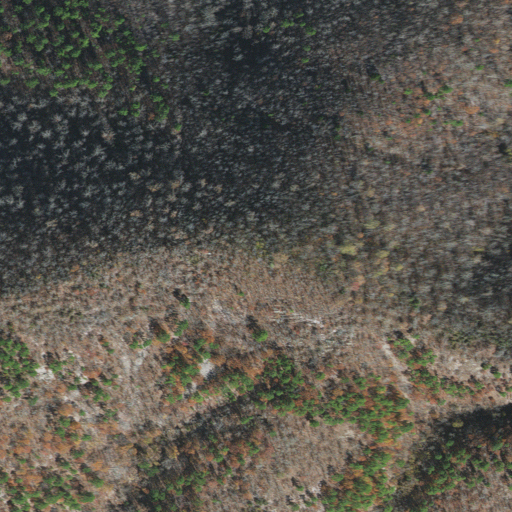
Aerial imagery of mountain in Arkansas named Bald Knob containing deciduous forest, mixed forest, grassland, and shrub